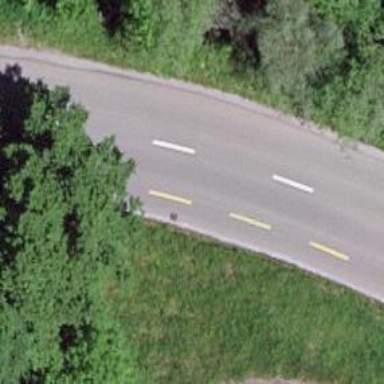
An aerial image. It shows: Tertiary road with asphalt surface. There is cycle lane on the left side of the road.